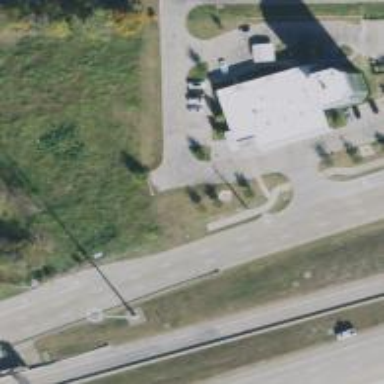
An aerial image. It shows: Secondary road with frontage road alongside.